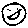
Label: smiley face